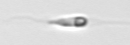
Label: flagellate_morphotype3